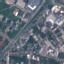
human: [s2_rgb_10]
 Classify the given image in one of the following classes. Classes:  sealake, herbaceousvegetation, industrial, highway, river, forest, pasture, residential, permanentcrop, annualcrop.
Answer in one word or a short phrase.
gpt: Industrial